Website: lowes
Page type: stored-credit-cards
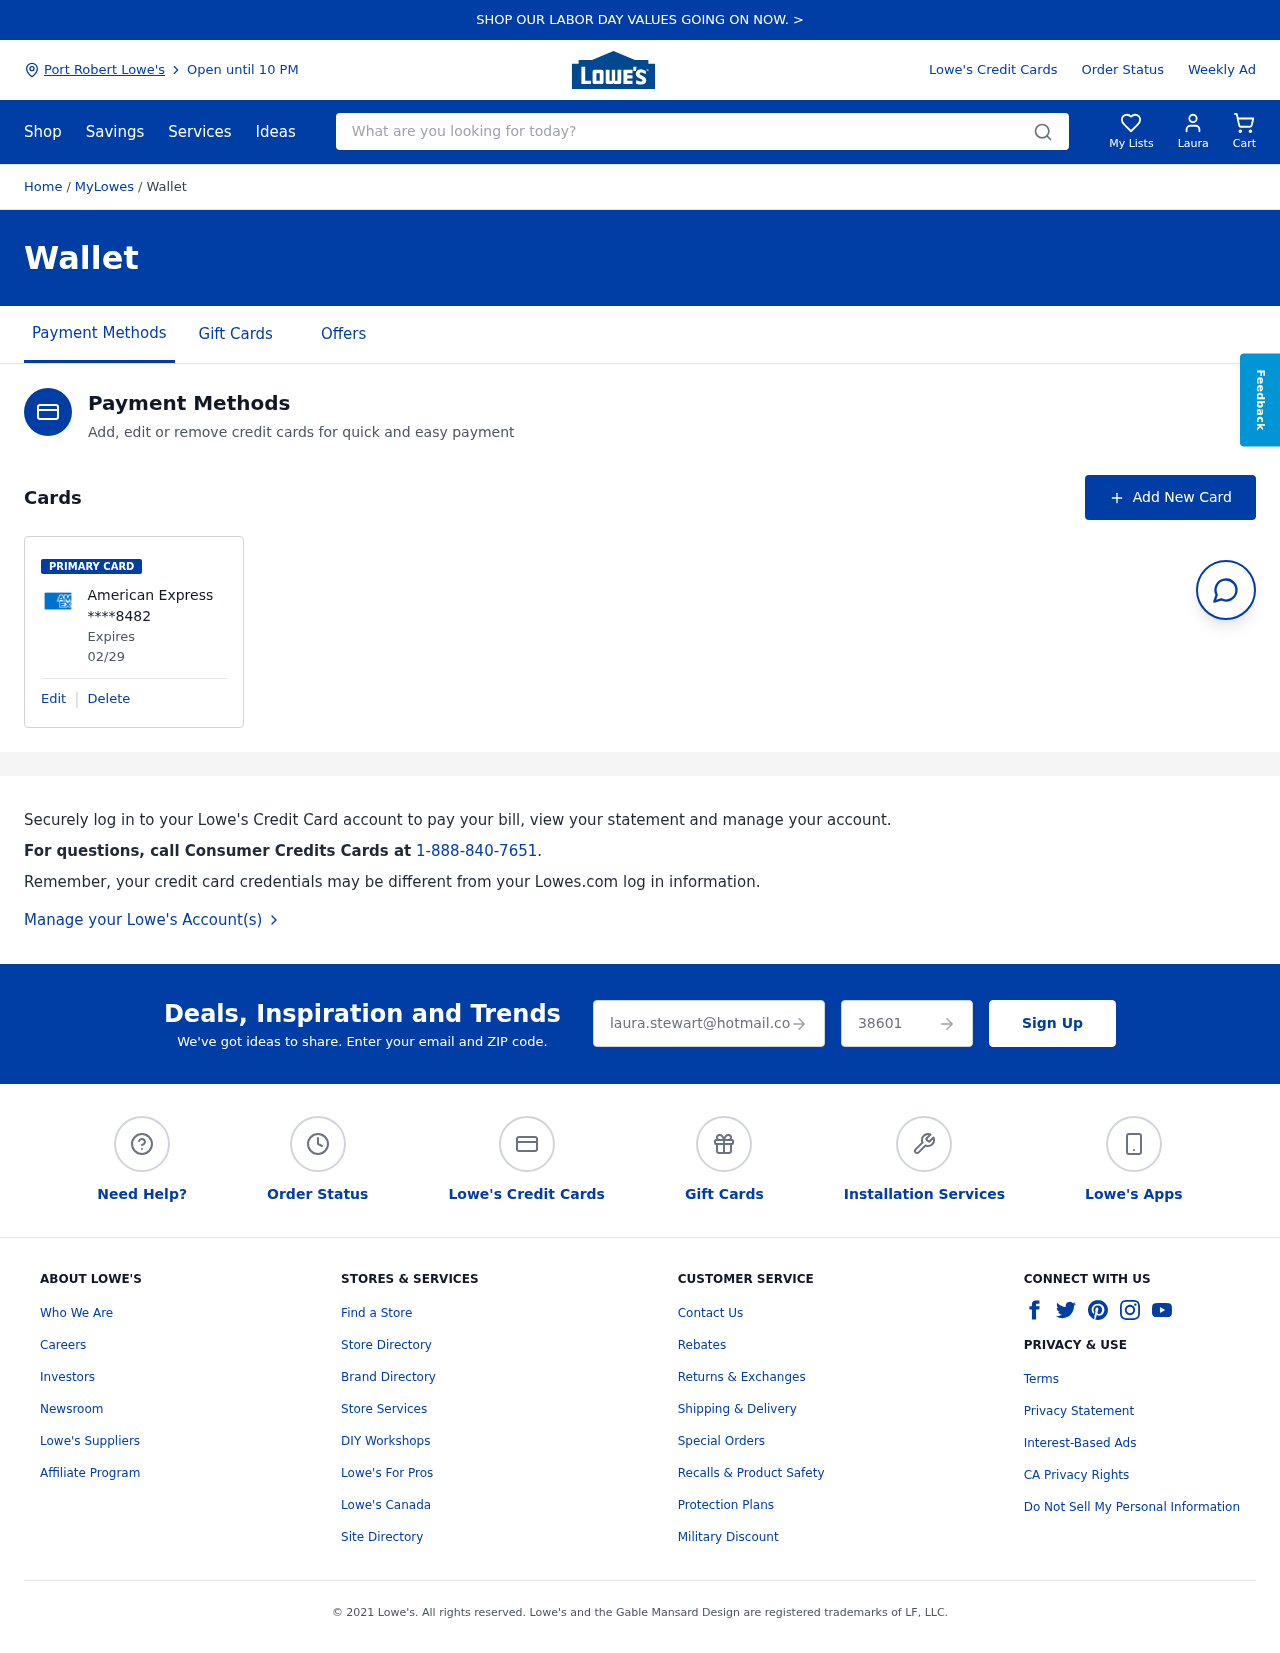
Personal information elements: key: PII_CARD_EXPIRY
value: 02/29
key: PII_CARD_LAST4
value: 8482
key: PII_CARD_TYPE
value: American Express
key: PII_CITY
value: Port Robert Lowe's
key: PII_EMAIL
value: laura.stewart@hotmail.com
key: PII_FIRSTNAME
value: Laura
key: PII_POSTCODE
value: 38601
Search elements: key: HEADER_SEARCH
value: What are you looking for today?